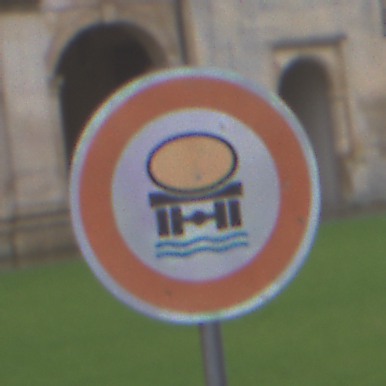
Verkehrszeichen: VerbotFahrzeugeWassergefaehrdenderLadung
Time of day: Midday
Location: Outdoor (Urban)
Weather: Overcast
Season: NotSpecified
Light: Natural